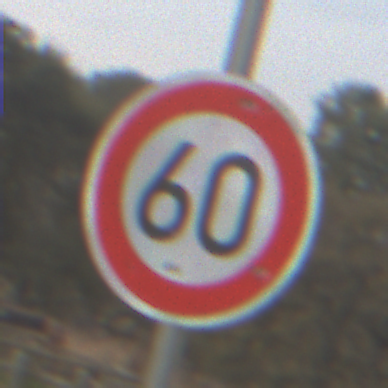
Verkehrszeichen: Geschwindigkeit60
Umgebung: Outdoor, Nature
Tageszeit: MorningAfternoon
Wetter: Overcast
Licht: Natural
Jahreszeit: NotSpecified
Kontrast: LowContrast